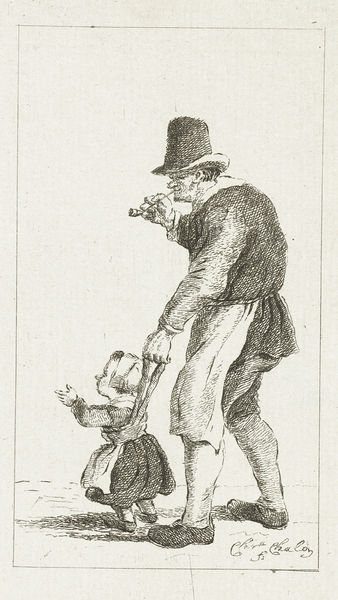
Titel: Staande man met kind aan een leiband
Künstler: Pieter de Mare
Standort: Amsterdam
Institution: Rijksmuseum
Schlagwörter: hand, mann, schatten, weiß, mädchen, grau, hut, kleid, nase, ohr, schwarz, skizze, zeichnung, haube, rock, zylinder, arm, gesicht, signatur, figur, realismus, kind, tochter, vater, schürze, papier, schuhe, laufen, baby, ziehen, arbeiter, karikatur, kopftuch, pfeife, rauchen, festhalten, zeigen, strümpfe, schwarzweiß, biedermeier, wams, erziehung, charly, 1850, biedrmeier